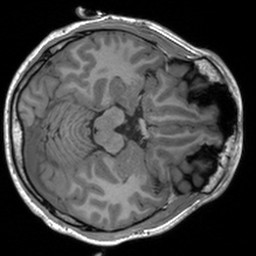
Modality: T1w
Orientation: axial
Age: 28
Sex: male
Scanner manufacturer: siemens
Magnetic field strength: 3 T
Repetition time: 1.9 s
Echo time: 0.00226 s